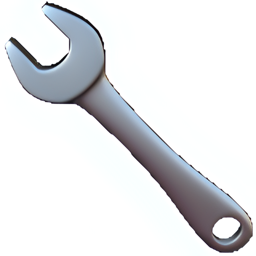
Name: wrench
Emoji: 🔧
Group: Objects
Sub-group: tool